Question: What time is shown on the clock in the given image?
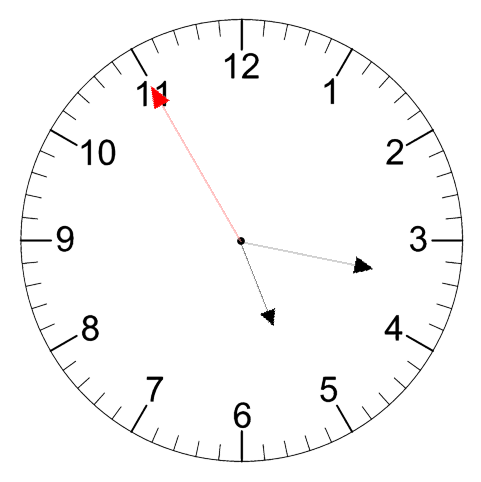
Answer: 05:16:55